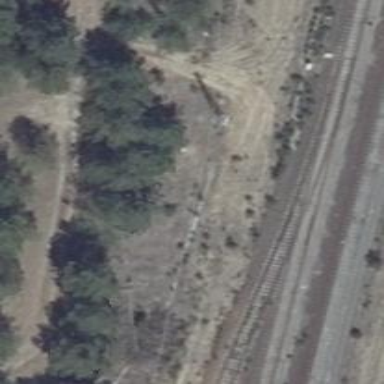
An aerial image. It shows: Abandoned railway yard is depicted.